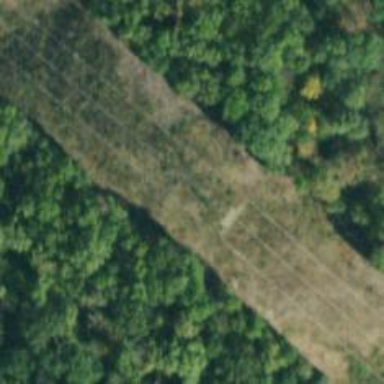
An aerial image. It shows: Lattice structure tower used for power transmission.